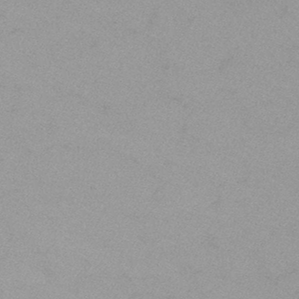
Label: frost